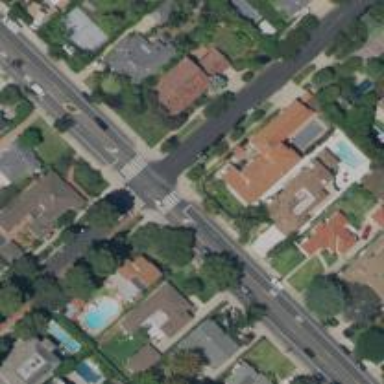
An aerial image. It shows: Tertiary road with asphalt surface running through residential area.